You are looking at the wavelet scalogram of a bearing's acceleration signal. Classify the bearing condition as one of: normal, inner_race, outer_race, ball.
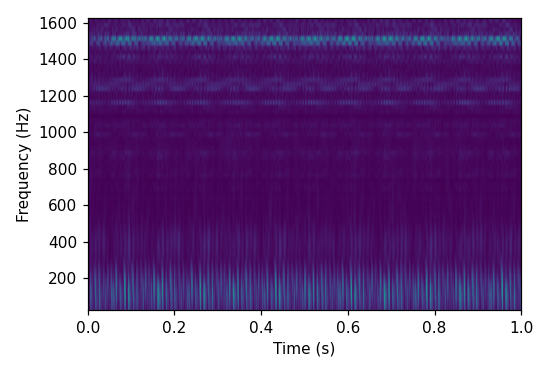
Answer: outer_race